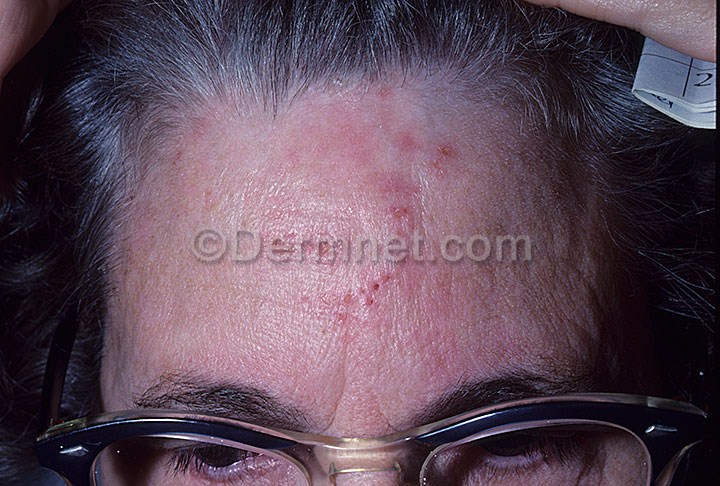
Disease: Bullous Disease Photos